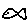
Label: fish